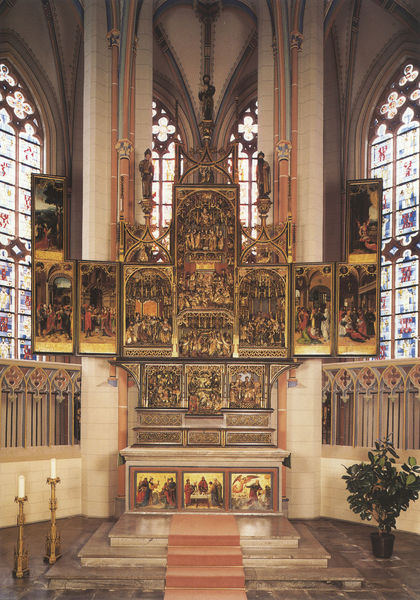
Titel: Annenaltar
Künstler: Adrian van Overbeck
Standort: Kempen, Propsteikirche (EU - D - NRW)
Schlagwörter: flügel, gemälde, blumen, fenster, malerei, teppich, gericht, stein, innenraum, kirche, gold, gotik, skulptur, figuren, symmetrie, kerzen, stufen, vergoldet, altar, hochaltar, kathedrale, schnitzerei, topfpflanze, glasfenster, gotisch, spitzbogen, christus, mittelalter, fresken, chor, fresko, abendmahl, golden, geöffnet, heilig, anbetung, sakralbau, maßwerk, kriche, vierpass, gesprenge, altaraufsatz, predella, retabel, schnitzaltar, flügelaltar, triptychon, buntglasfenster, tafelmalerei, festtagsansicht, flügelalter, 1490, kneien, retabell